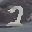
Label: 2